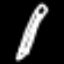
Label: pencil